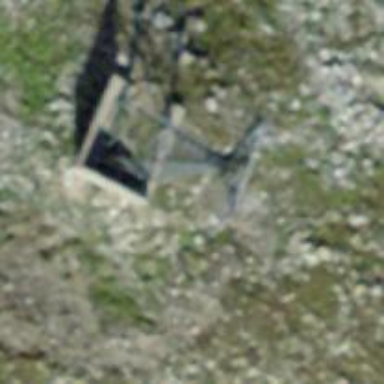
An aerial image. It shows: Chair lift captured from aerial perspective.